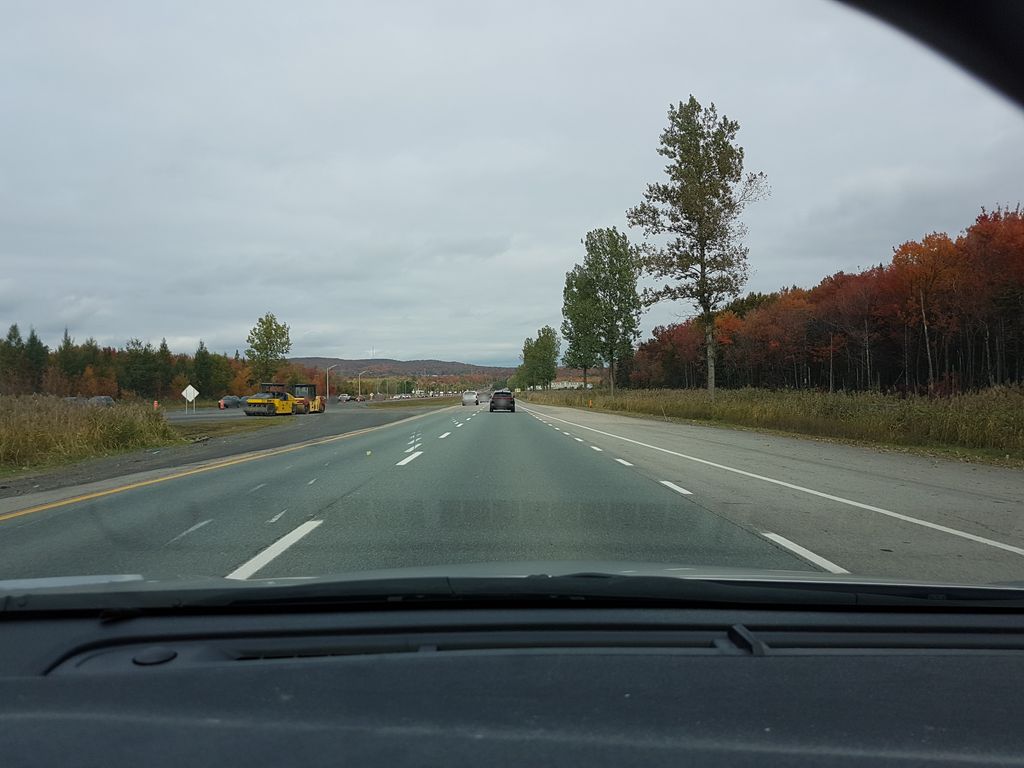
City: quebec_city